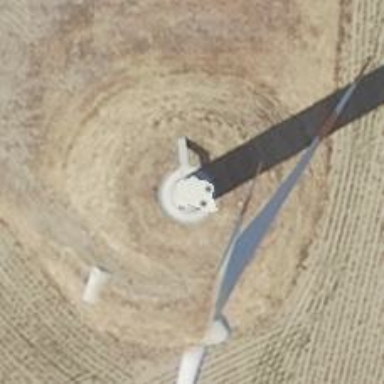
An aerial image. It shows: Vestas wind generator.